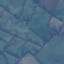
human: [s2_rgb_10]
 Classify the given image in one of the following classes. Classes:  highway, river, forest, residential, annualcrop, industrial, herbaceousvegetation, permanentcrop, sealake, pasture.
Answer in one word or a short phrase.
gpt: Pasture